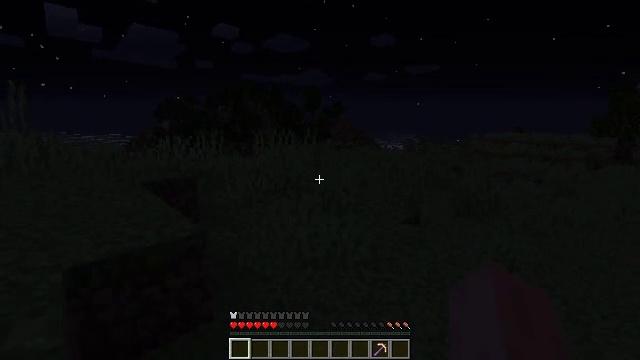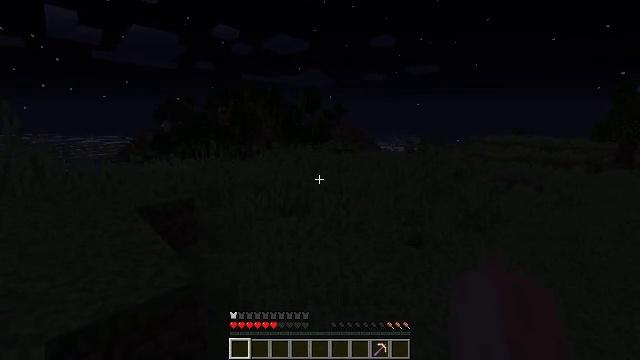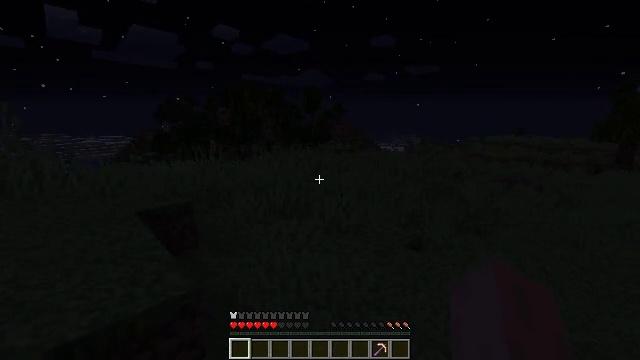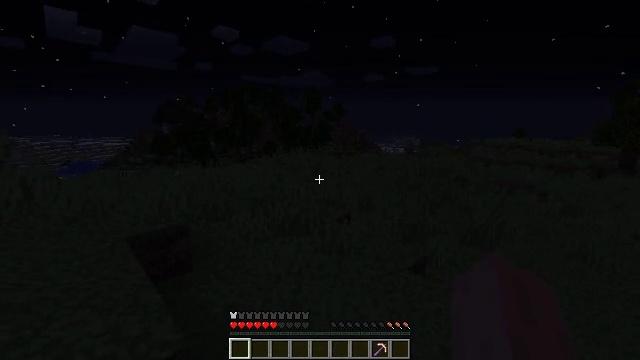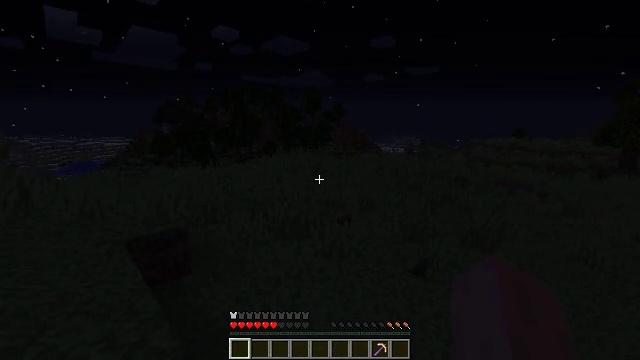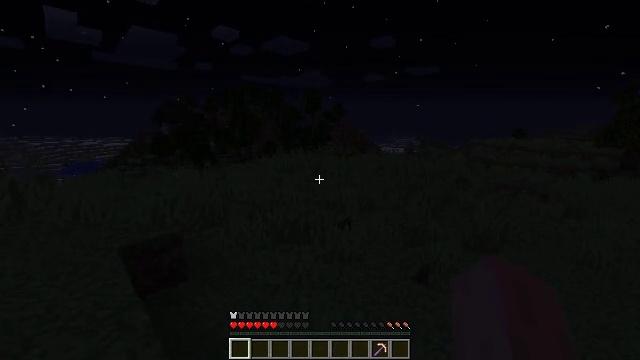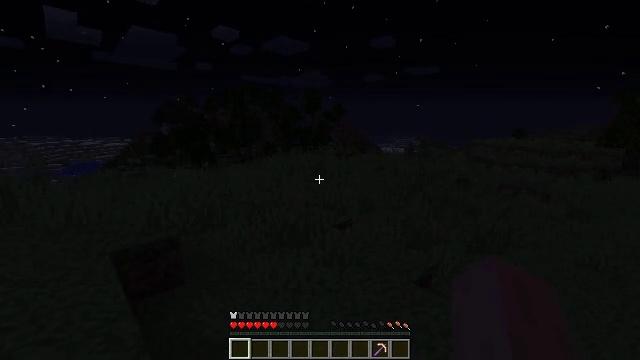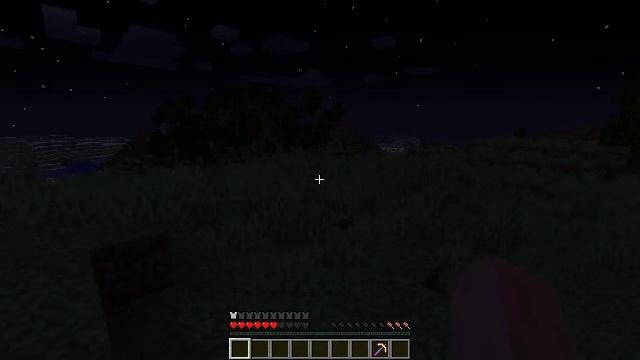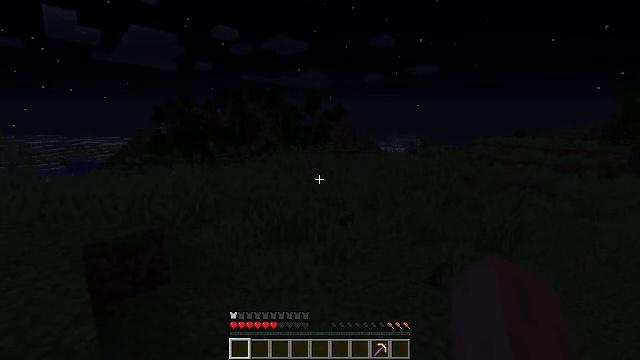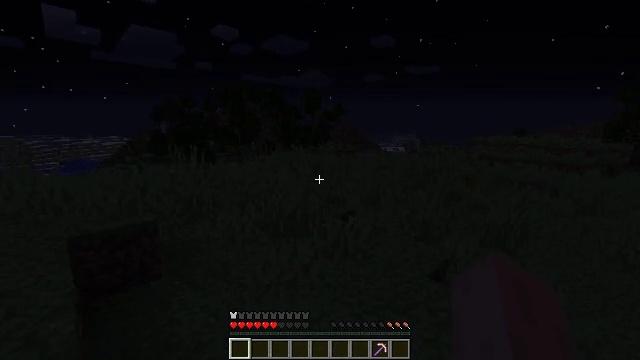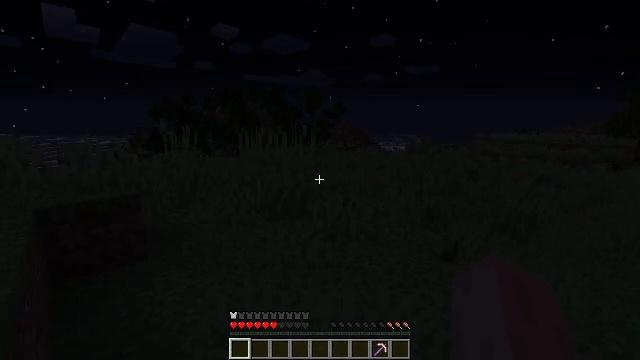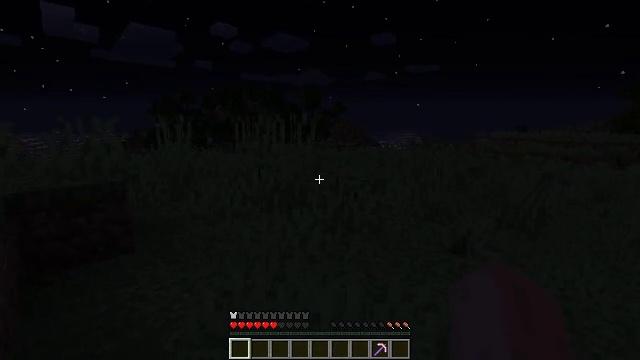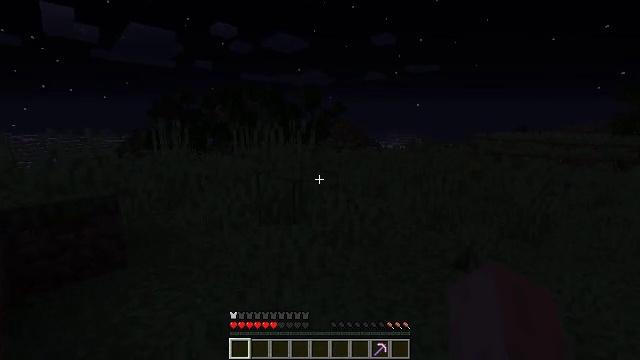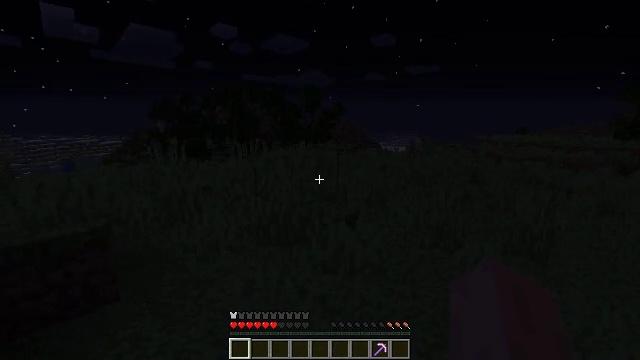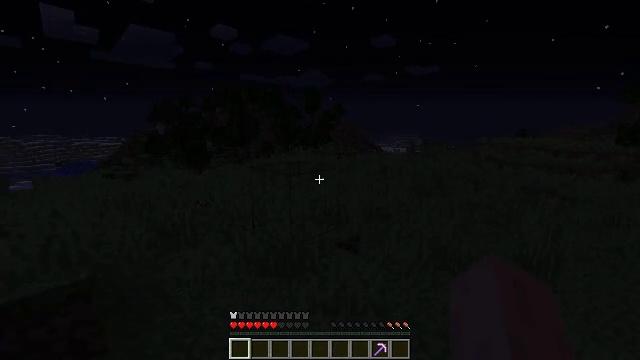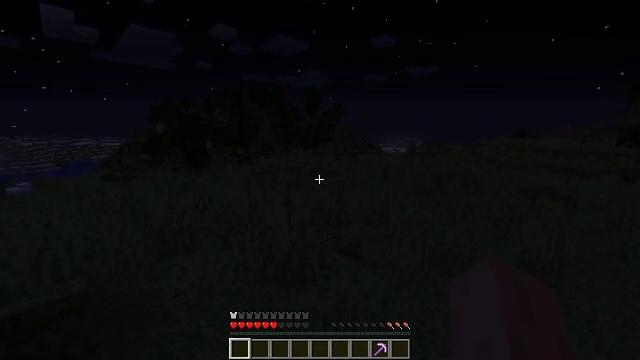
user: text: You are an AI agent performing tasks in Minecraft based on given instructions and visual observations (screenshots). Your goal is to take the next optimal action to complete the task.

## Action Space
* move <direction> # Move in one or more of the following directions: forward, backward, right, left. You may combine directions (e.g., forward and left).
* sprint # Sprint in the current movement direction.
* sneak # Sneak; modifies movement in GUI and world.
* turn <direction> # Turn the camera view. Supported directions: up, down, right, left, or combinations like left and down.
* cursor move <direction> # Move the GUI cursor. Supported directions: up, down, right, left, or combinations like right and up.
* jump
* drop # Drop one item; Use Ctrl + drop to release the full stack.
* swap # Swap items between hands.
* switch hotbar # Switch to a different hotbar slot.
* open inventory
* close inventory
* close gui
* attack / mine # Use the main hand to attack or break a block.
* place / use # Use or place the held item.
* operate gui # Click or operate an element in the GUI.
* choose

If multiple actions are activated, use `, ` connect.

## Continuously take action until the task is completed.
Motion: motion action
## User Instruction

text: Mine grass block from the ground.
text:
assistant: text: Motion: move forward, sprint, jump
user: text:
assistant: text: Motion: move forward, sprint, jump
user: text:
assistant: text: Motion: move forward, sprint, jump
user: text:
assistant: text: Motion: move forward, jump
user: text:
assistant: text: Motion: move forward, jump
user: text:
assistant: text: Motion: move forward, jump
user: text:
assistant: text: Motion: move forward, jump
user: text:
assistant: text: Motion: move forward, jump
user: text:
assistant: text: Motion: move forward, jump
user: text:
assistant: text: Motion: move forward, jump
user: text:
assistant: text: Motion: move forward, jump
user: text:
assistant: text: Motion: move forward, jump
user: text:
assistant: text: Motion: move forward, jump
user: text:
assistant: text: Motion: move forward, jump
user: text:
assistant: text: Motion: move forward, jump
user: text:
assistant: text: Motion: move forward, jump
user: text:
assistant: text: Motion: move forward, jump
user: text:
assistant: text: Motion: move forward, jump
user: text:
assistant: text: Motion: move forward, jump
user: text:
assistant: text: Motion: move forward, jump
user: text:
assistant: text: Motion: move forward, jump
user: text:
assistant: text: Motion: move forward, jump
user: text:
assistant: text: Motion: move forward, turn right, jump
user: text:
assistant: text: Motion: move forward, turn right and down, jump
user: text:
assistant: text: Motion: move forward, turn right and down, jump
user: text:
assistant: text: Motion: move forward, jump
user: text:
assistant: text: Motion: move forward, jump
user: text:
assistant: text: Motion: move forward, jump
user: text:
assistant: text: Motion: move forward, jump
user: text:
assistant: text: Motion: move forward, jump